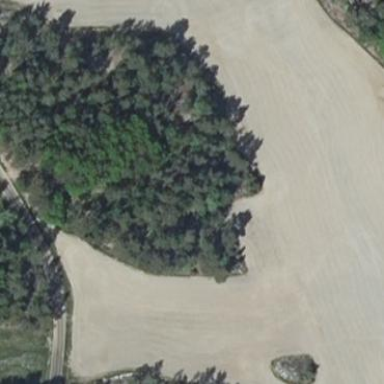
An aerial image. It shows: Forest area.